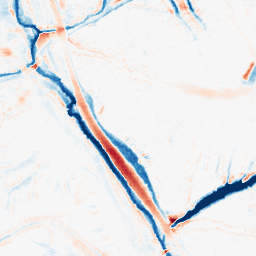
Category: morphological
Decomposition family: morphological
Decomposition parameters: operation: average
size: 10
Upsampling method: sinc_blackman
Upsampling parameters: scale: 4
kernel_size: 8
Upsampling scale: 4